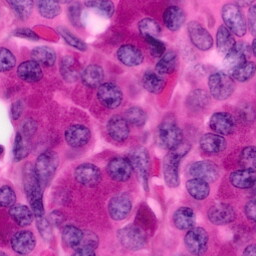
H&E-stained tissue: Pancreatic